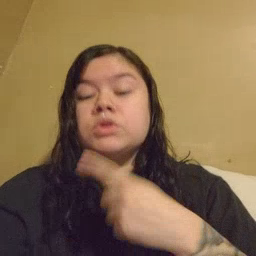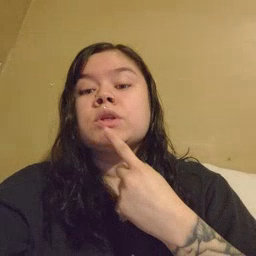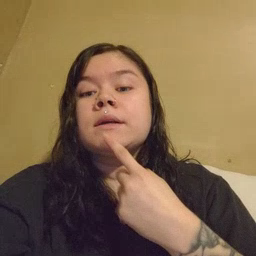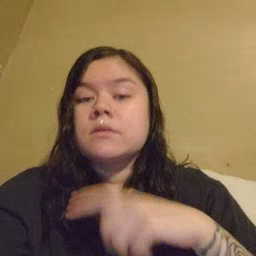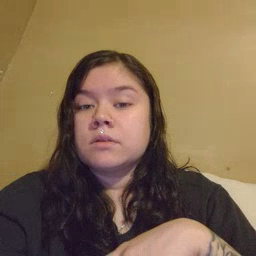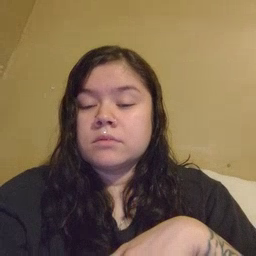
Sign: chin